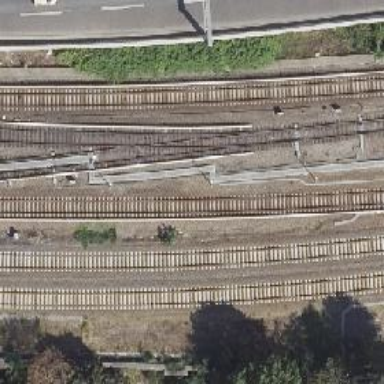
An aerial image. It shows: Light rail electrified railway.